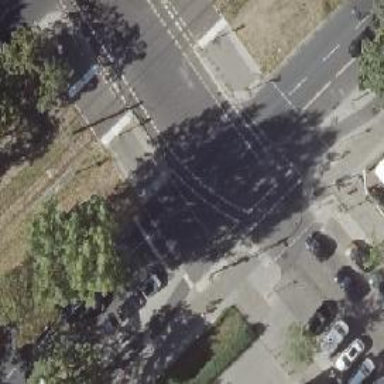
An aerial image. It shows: Road with traffic signals.